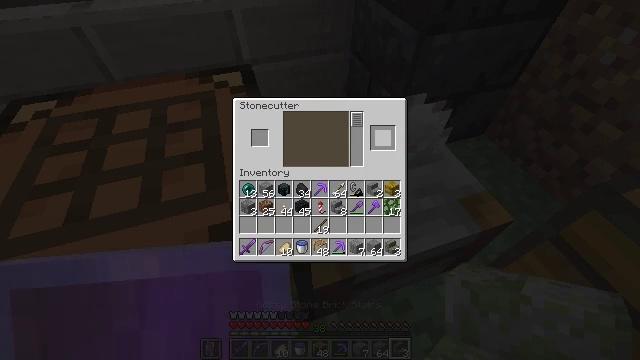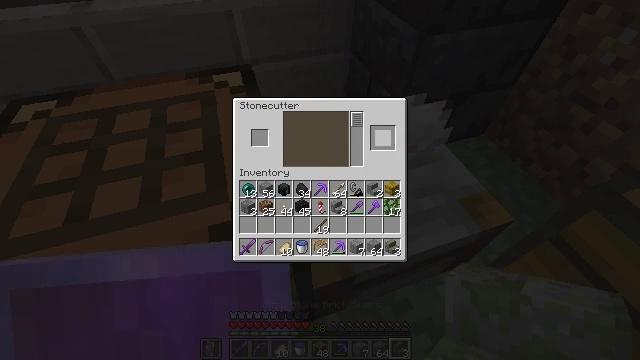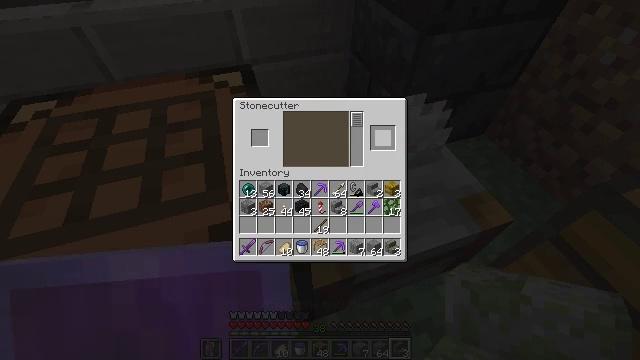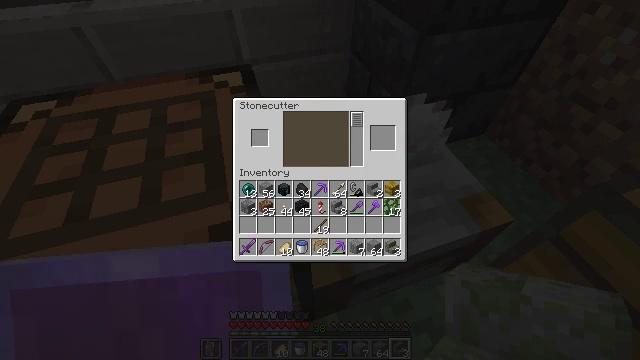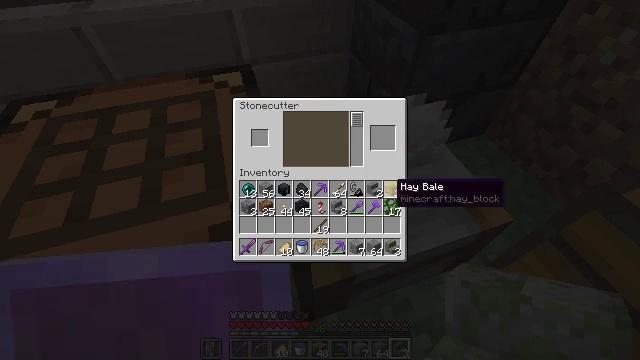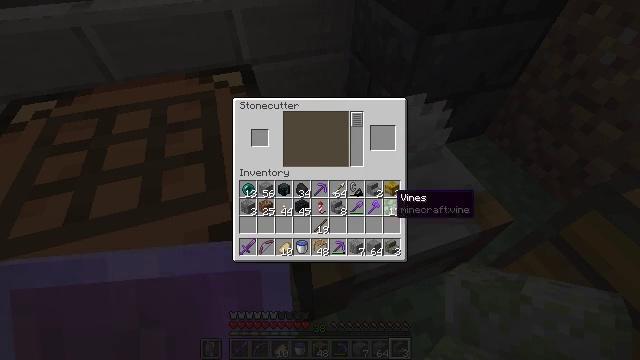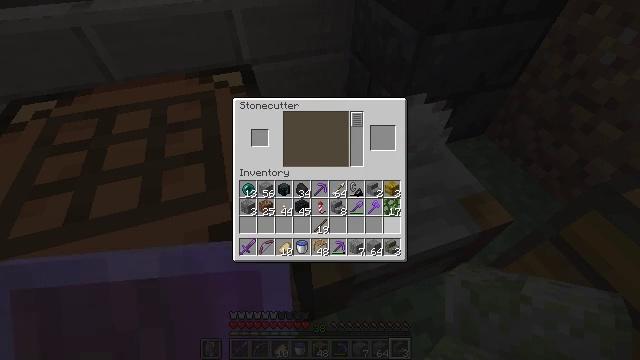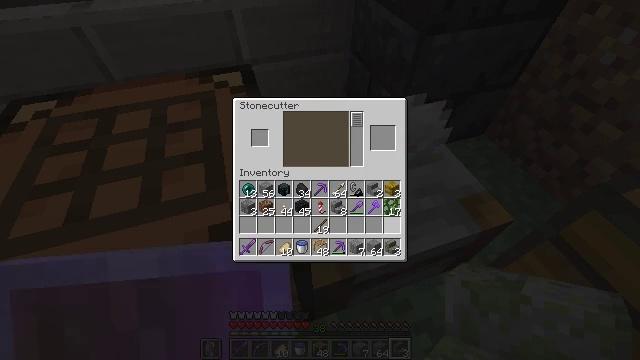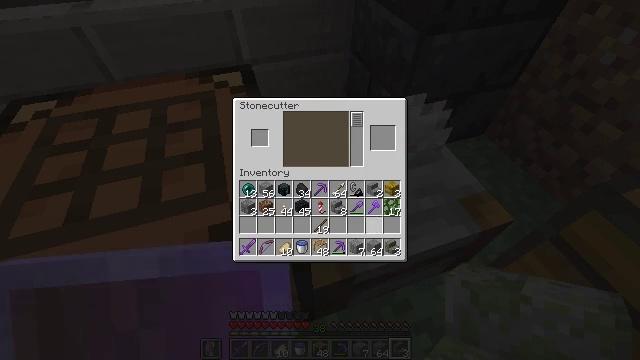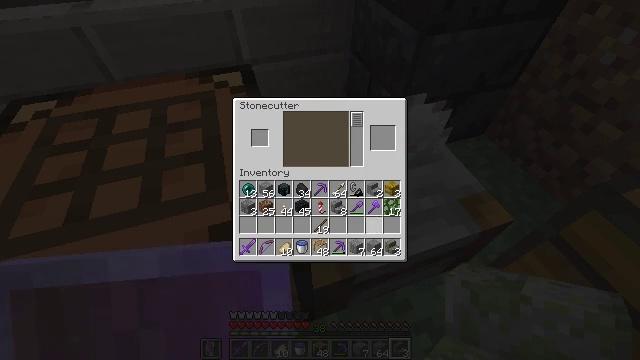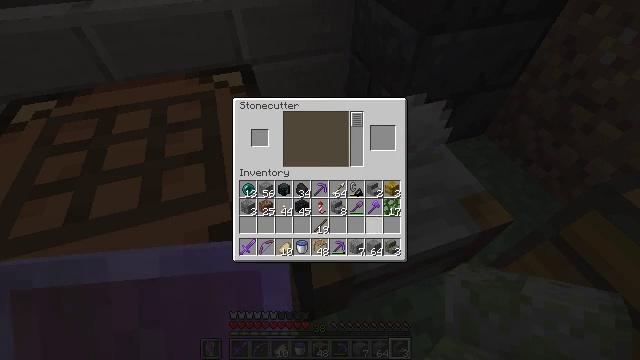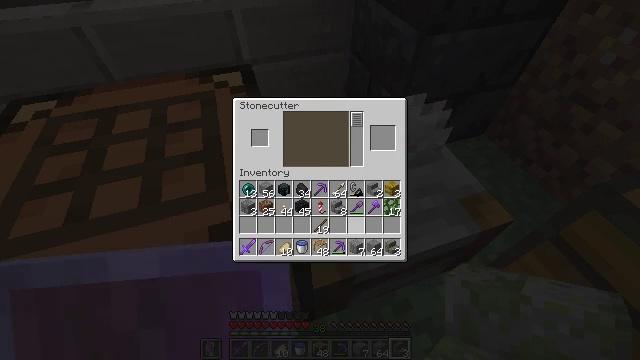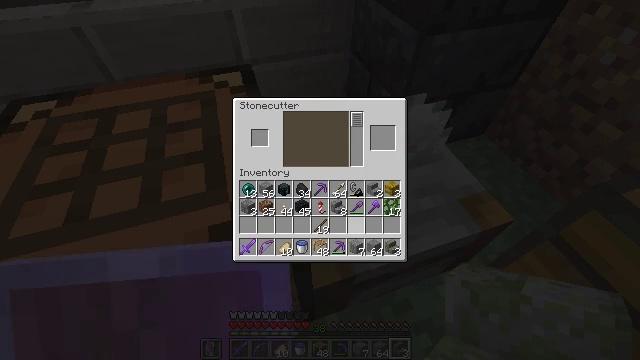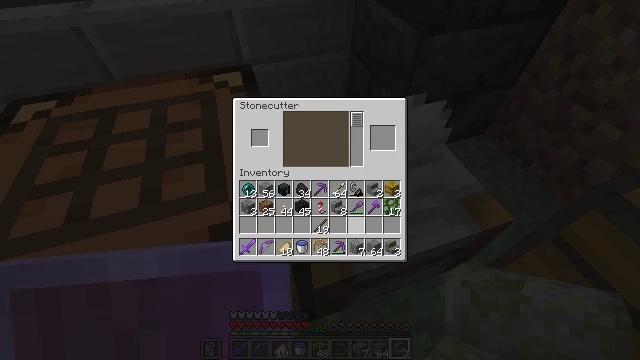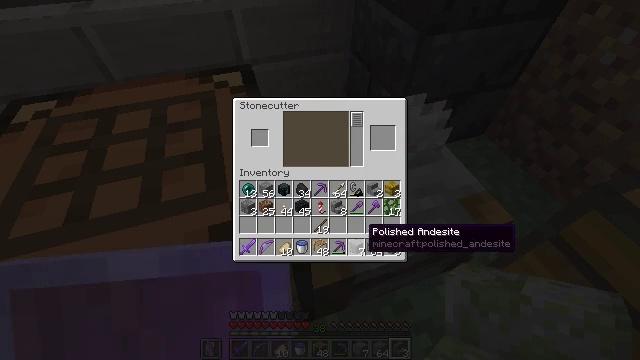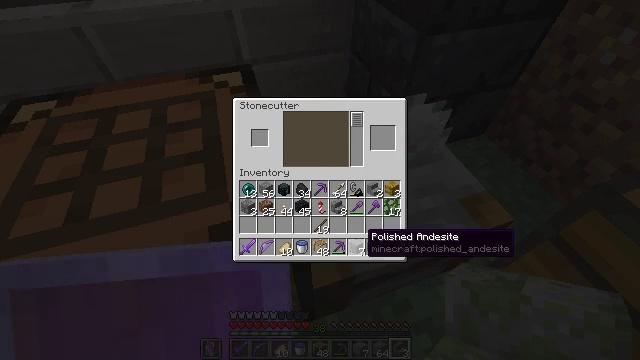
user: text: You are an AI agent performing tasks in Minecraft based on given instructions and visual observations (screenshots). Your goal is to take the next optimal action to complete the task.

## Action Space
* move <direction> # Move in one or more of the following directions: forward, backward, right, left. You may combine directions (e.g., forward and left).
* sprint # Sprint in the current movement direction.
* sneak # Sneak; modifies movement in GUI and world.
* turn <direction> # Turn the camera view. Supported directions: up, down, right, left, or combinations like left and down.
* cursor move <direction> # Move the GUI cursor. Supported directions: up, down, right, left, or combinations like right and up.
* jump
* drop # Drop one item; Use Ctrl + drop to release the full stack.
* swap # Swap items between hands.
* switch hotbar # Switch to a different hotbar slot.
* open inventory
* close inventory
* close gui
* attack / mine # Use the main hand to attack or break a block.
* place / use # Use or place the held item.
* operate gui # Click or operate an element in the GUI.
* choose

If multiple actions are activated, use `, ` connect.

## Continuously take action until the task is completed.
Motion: motion action
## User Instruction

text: Use the crafting table to craft polished andesite stairs.
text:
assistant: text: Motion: no_op
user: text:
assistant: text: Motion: no_op
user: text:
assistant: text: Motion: turn down
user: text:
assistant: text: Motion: turn down
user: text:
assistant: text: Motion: turn down
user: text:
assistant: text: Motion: turn down
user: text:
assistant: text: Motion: no_op
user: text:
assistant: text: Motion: turn left
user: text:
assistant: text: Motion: turn left
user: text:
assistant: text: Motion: no_op
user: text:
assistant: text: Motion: no_op
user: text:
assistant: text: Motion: no_op
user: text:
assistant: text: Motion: no_op
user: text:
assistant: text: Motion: turn down
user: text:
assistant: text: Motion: no_op
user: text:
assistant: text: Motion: no_op
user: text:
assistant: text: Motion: no_op
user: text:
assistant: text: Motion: no_op
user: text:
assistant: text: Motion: no_op
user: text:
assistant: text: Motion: no_op
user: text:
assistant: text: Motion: attack / mine
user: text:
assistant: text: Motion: attack / mine
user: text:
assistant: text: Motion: attack / mine
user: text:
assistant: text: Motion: no_op
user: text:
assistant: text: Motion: no_op
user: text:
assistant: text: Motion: no_op
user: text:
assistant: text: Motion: no_op
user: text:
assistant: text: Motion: no_op
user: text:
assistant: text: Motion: no_op
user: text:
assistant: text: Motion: no_op